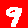
Digit: 9